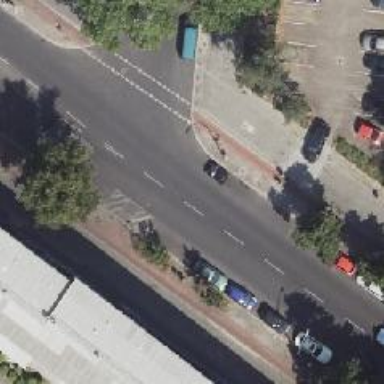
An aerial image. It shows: Unmarked crossing on the road.